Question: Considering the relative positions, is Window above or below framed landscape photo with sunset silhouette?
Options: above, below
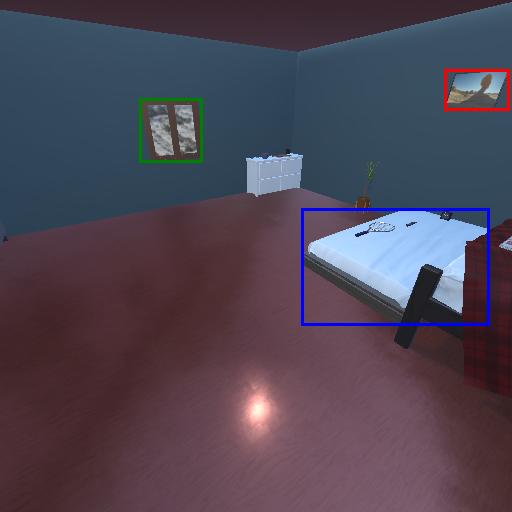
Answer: above